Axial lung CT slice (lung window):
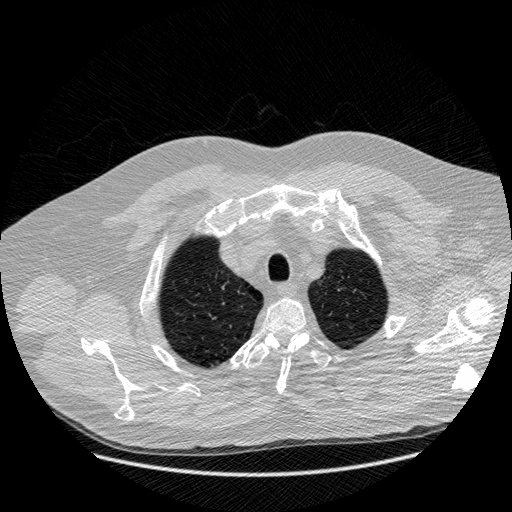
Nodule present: no